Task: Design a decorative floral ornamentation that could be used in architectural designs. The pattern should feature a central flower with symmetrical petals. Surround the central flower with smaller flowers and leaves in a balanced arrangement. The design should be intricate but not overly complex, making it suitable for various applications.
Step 1199:
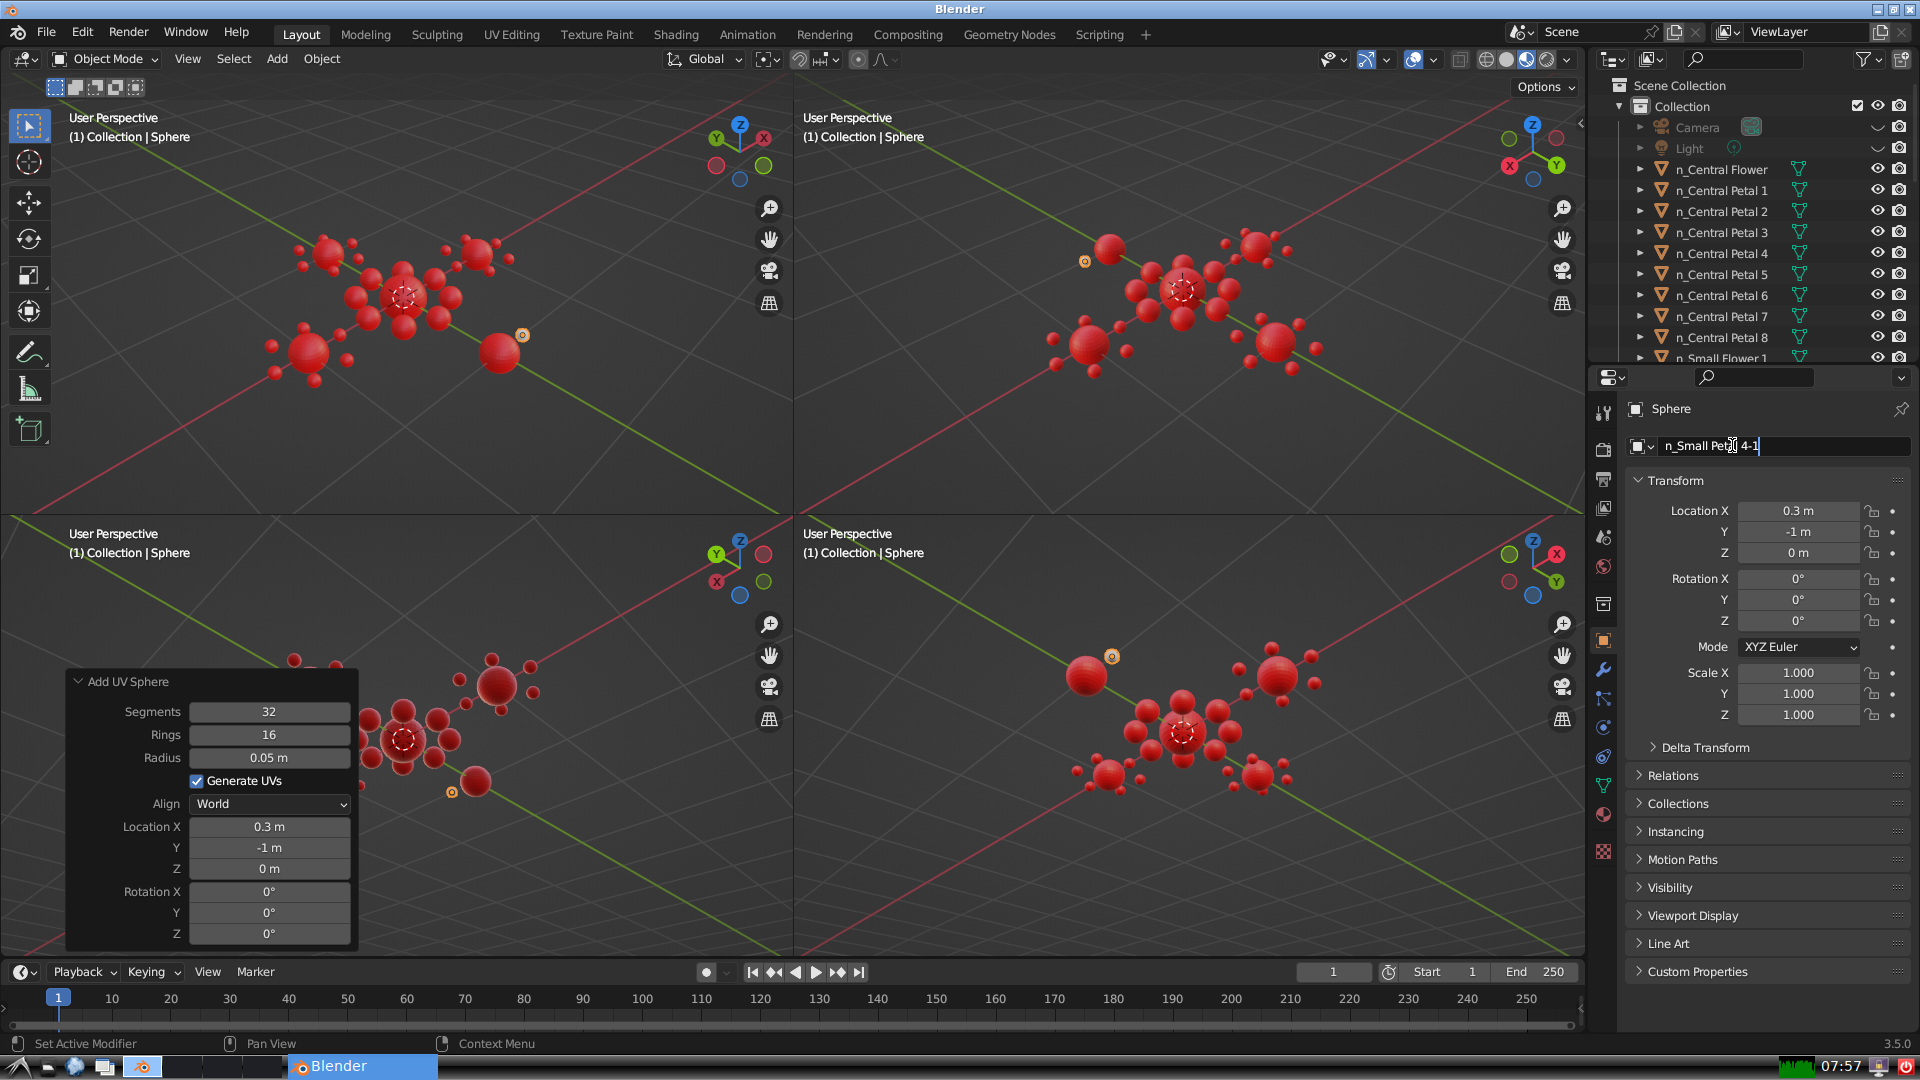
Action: {"key_press": ['Return']}